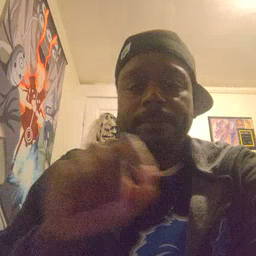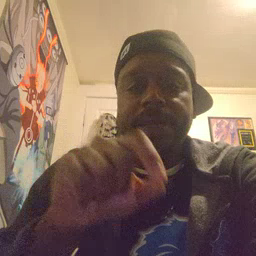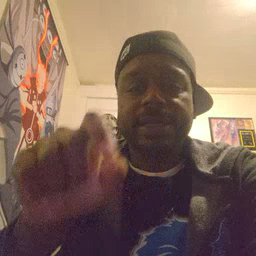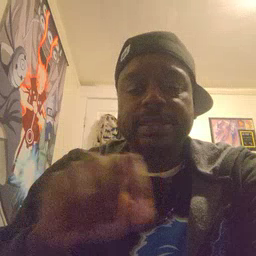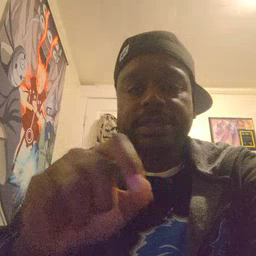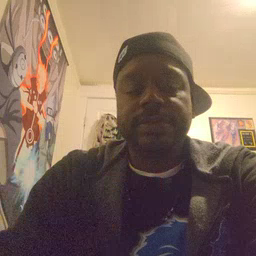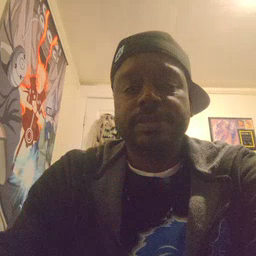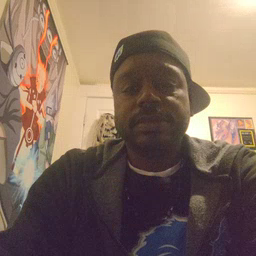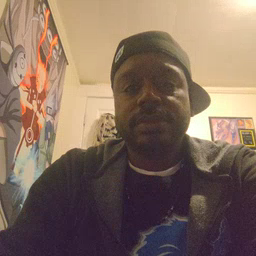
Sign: pen